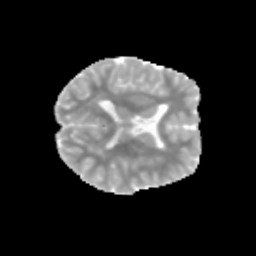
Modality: MD
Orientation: axial
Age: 11
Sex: female
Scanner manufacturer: siemens
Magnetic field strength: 3 T
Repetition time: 3.8 s
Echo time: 0.07 s